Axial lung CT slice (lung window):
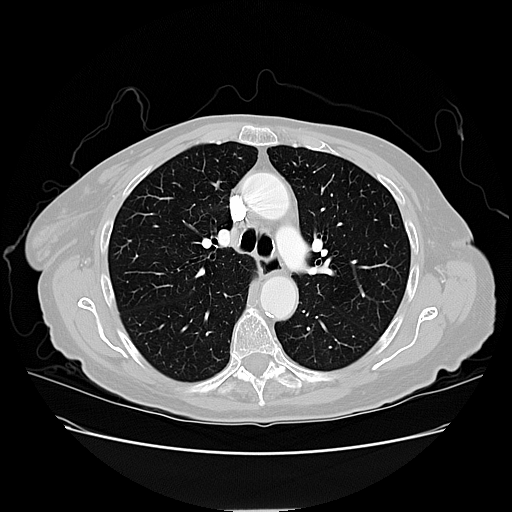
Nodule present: no